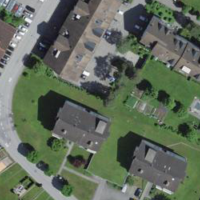
EUNIS habitat code: 54
Species observed at this site:
Corvus corone
Parus major
Milvus milvus
Dendrocopos major
Phoenicurus ochruros
Fringilla coelebs
Passer domesticus
Motacilla alba